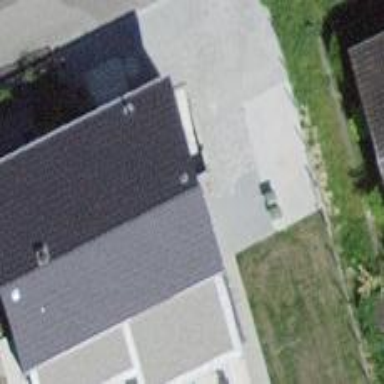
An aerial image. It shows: Terrace-style building with gabled roof.